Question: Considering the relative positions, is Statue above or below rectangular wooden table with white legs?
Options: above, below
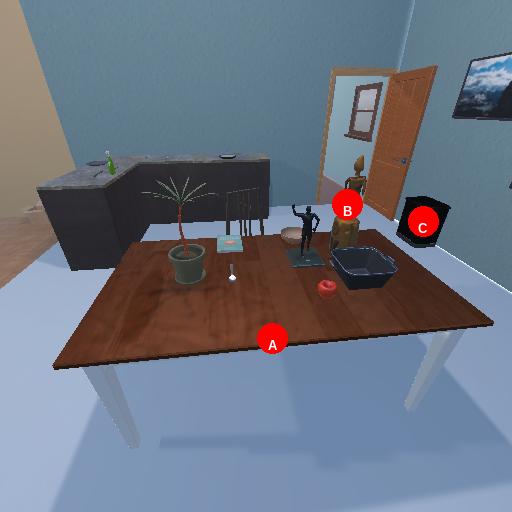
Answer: above